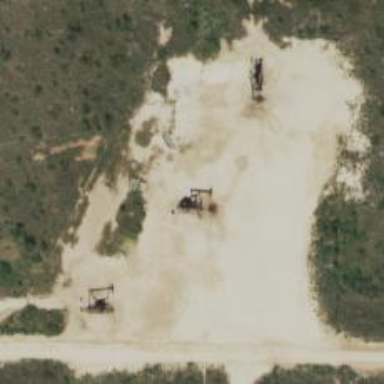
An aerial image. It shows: Petroleum well that is man-made.